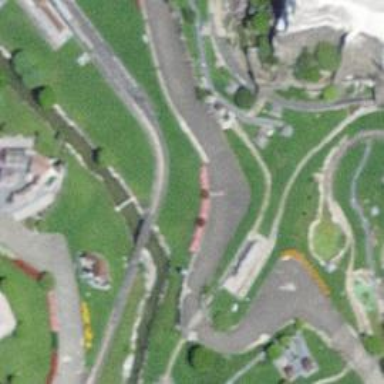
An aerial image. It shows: Miniature railway bridge.